Question: Supposedly, I have barplot as below:

The Day of Week 4 is for example refer to Wednesday, is it possible to create custom legend which indicate 4 - Wednesday?
And also, if I have Day of Week, such as 3, and 4. 3 is for Tuesday. How possible to add another legend in the custom legend (3 - Tuesday) if only day of week 3 is displayed in the bar plot?
Thanks!
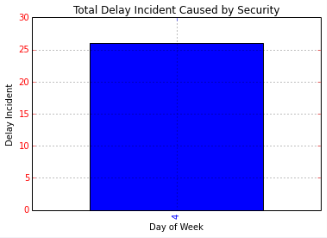
Answer: I wasn't entirely clear on what you wanted to accomplish but here may be one way of doing what you want:
'''
import matplotlib.pyplot as plt
daysofweek = {1:('Sunday','r'),
2:('Monday','g'),
3:('Tuesday','b'),
4:('Wednesday','yellow'),
5:('Thursday','k'),
6:('Friday', 'magenta'),
7:('Saturday', 'orange')}
ax1 = plt.subplot(111)
xval = [2., 4., 7.]
yval = [2.5, 3.6, 2.7]
for j in range(len(xval)):
ax1.bar(xval[j], yval[j], width=0.8, bottom=0.0, align='center', color=daysofweek[xval[j]][1], alpha=0.6, label=daysofweek[xval[j]][0])
ax1.set_xticks(xval)
ax1.set_xticklabels([daysofweek[i][0] for i in xval])
ax1.legend()
plt.show()
'''
The result is: